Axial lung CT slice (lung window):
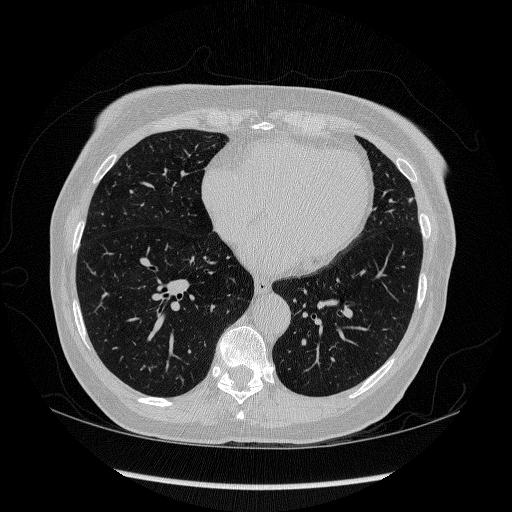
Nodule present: no